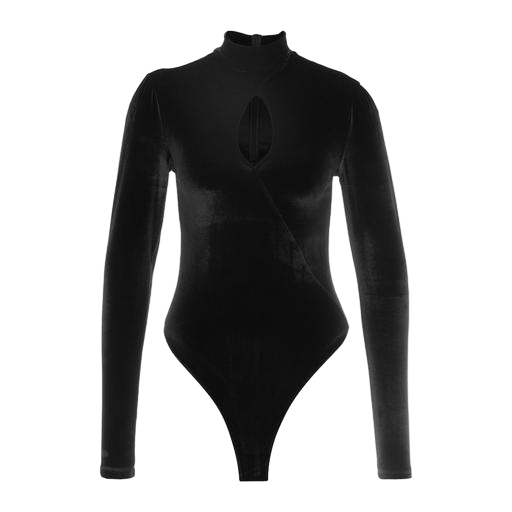
black mira cape-effect bodysuit, black plunge bodysuit, black eliza long-sleeved top, white background